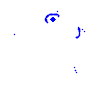
Particle: electron